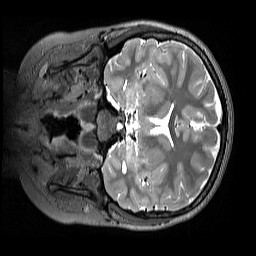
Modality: T2w
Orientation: coronal
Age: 13
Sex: male
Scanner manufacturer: siemens
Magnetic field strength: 3 T
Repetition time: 3.2 s
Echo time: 0.408 s